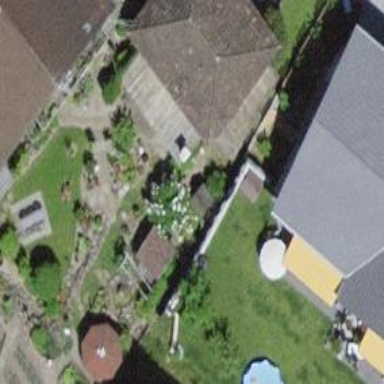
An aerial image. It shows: Garage.